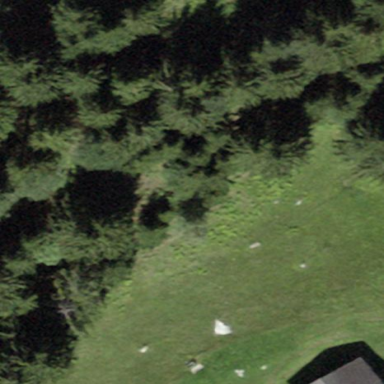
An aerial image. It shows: Forest area.